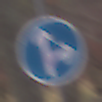
Verkehrszeichen: VorgeschriebeneFahrtrichtungGeradeausOderRechts
Umgebung: Outdoor, Nature
Tageszeit: Midday
Wetter: Overcast
Licht: Natural
Jahreszeit: Autumn
Kontrast: LowContrast